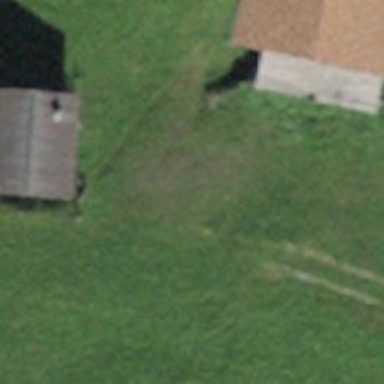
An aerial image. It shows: Grass track with grade5 track type.